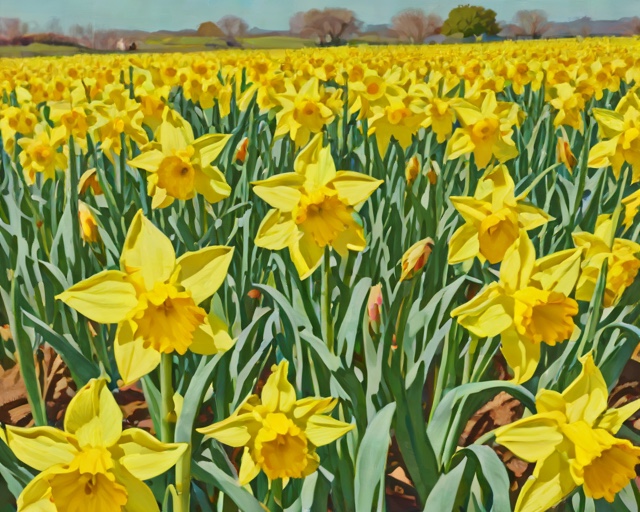
Category: Spring